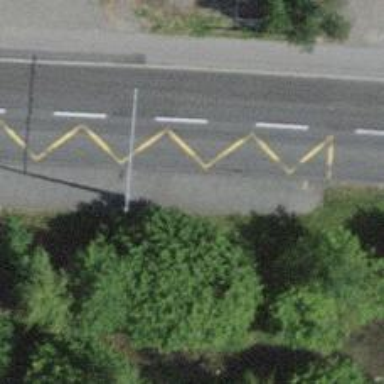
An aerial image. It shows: Bus stop with platform for public transport. Trolleybuses are also available at this stop.